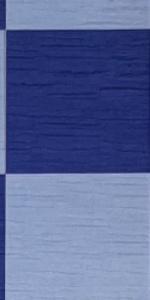
Label: Empty